What modifications can be observed between these two pictures?
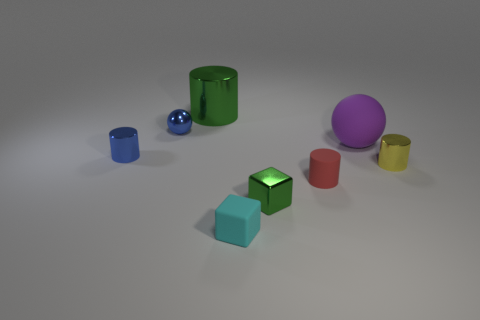
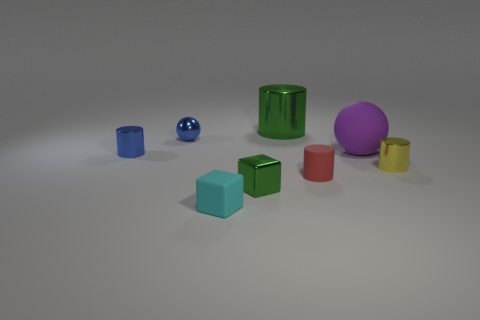
the big metal object moved
the big cylinder changed its location
the green cylinder changed its location
the big green metal cylinder behind the large purple matte sphere moved
the large shiny object moved
the large green shiny cylinder behind the small yellow metal cylinder changed its location
the big shiny thing changed its location
the big green metallic cylinder behind the large rubber thing is in a different location
the large green metallic cylinder that is behind the tiny yellow object moved